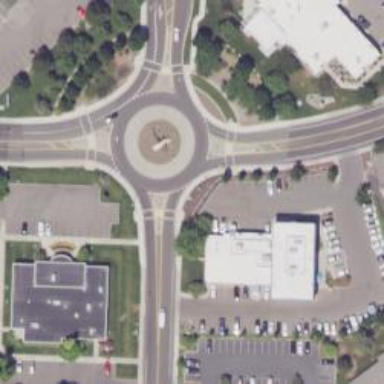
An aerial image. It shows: Roundabout at tertiary road junction.